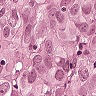
Metastatic tissue present: yes